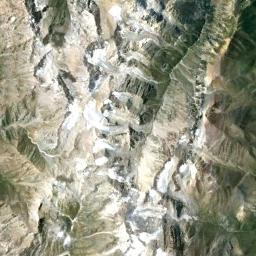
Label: snowberg